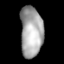
Tissue: lung
Cell type: Epithelial cells
Senescence score: 0.1939
Nuclear area (px): 1114
Mean DAPI intensity: 167.143